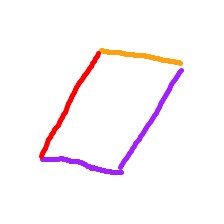
Shape: parallelogram